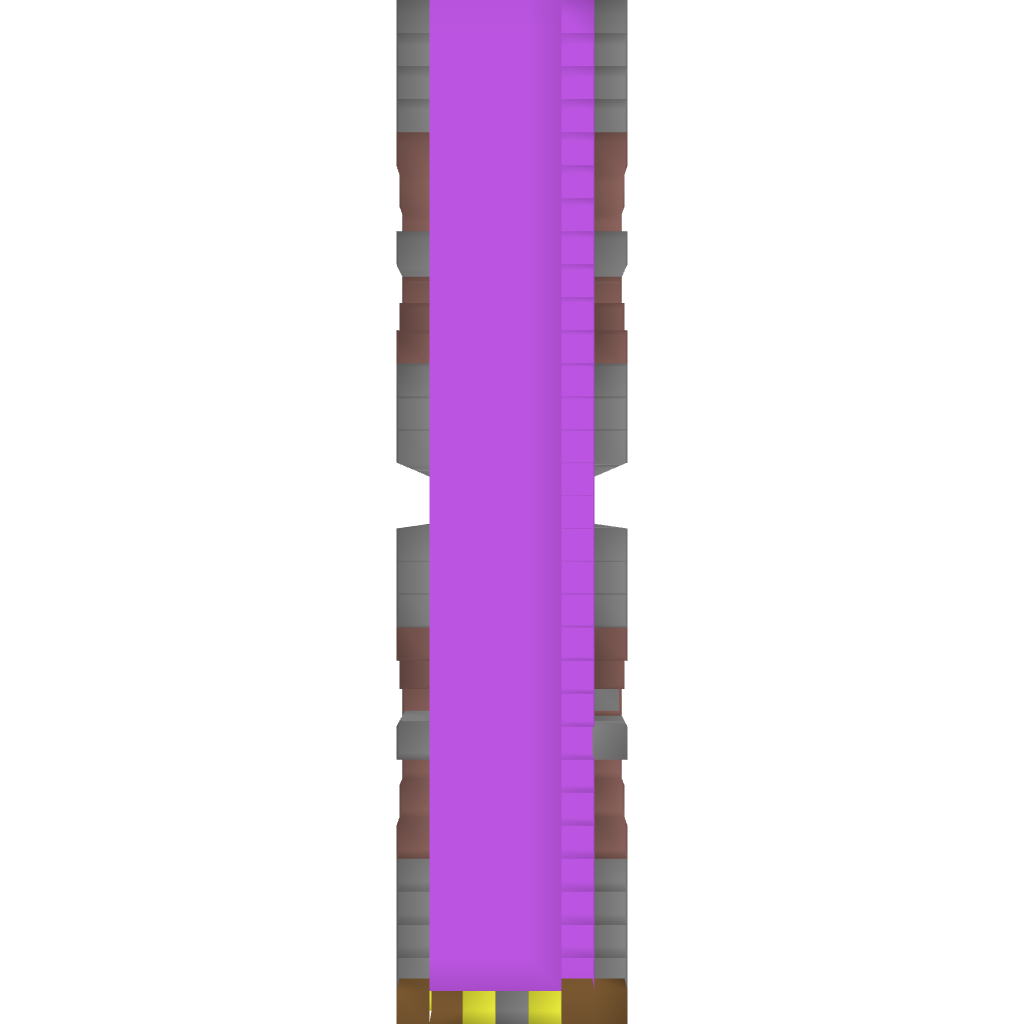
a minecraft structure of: The wall... bad low quality